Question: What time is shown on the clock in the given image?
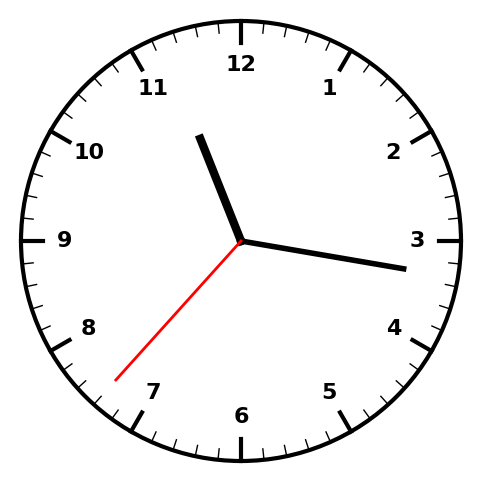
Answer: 11:16:37